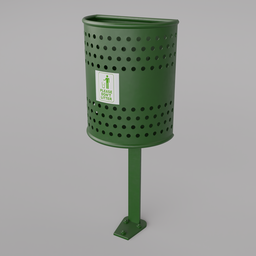
Label: tools